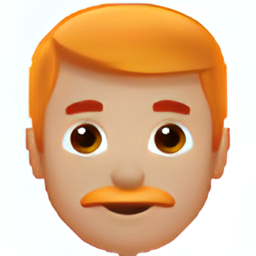
Name: man red haired medium light skin tone
Emoji: 👨🏼‍🦰
Group: People & Body
Sub-group: person